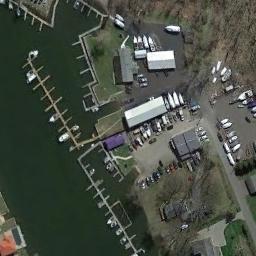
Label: harbor